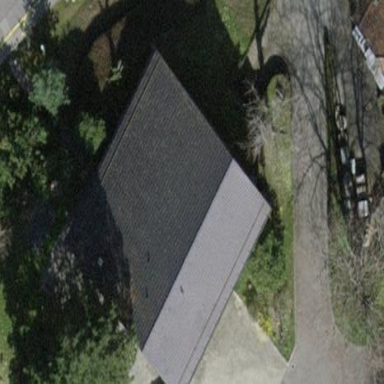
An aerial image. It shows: Detached building.